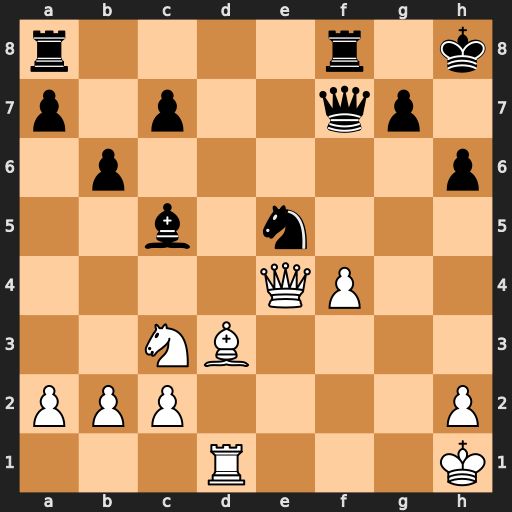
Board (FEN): r4r1k/p1p2qp1/1p5p/2b1n3/4QP2/2NB4/PPP4P/3R3K
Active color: w
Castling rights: -
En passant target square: -
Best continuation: Qh7#